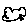
Label: cloud